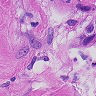
Metastatic tissue present: yes